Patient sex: F
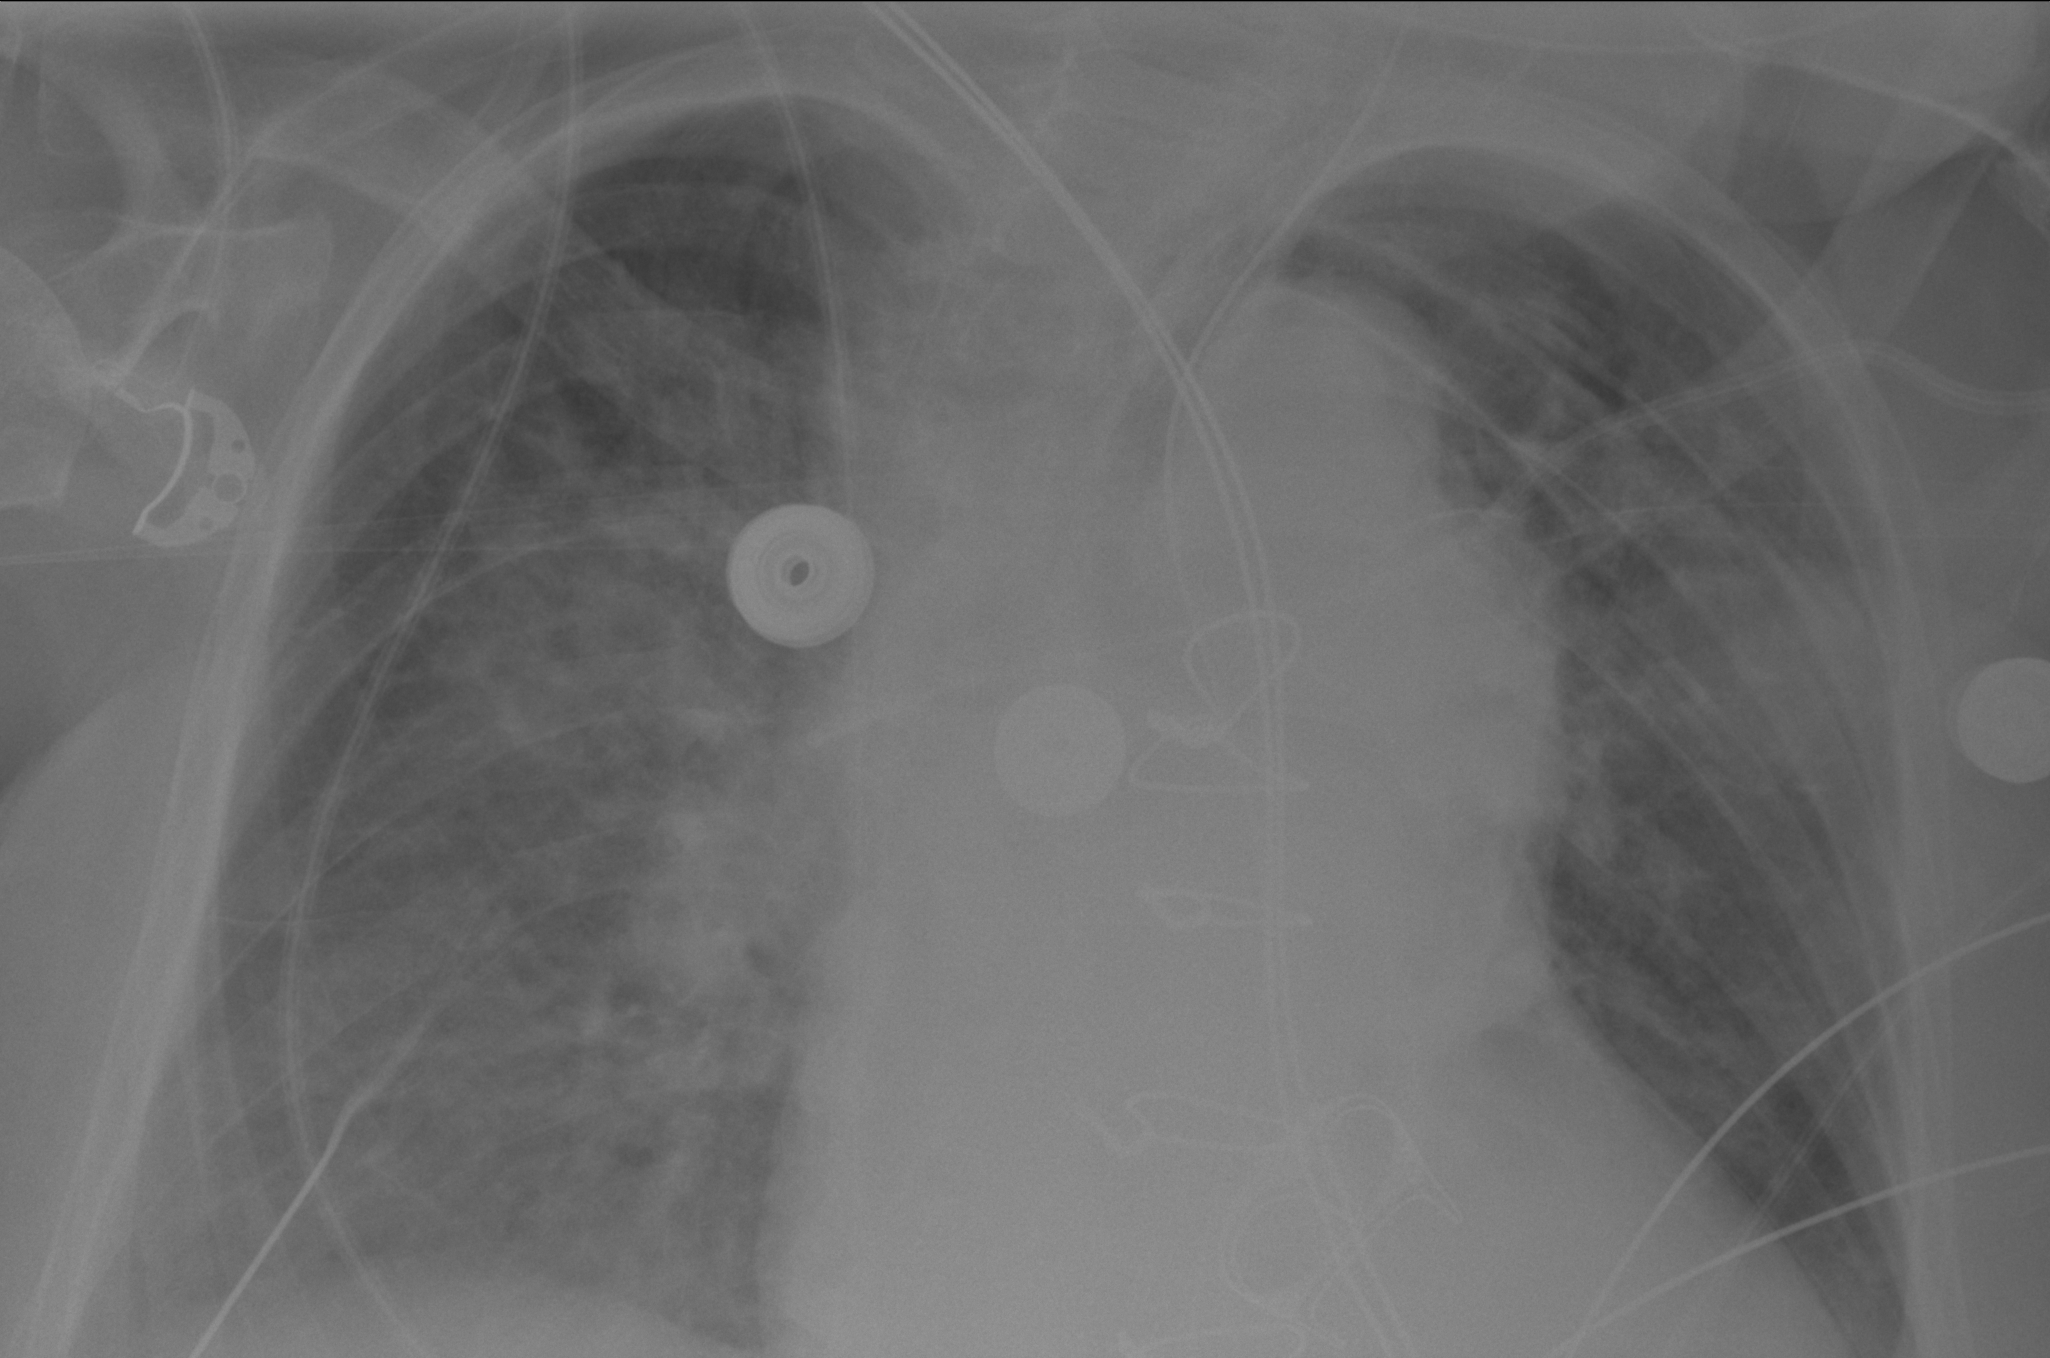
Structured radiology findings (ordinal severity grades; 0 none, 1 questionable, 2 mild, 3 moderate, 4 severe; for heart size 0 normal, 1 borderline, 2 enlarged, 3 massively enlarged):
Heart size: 1
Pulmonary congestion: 2
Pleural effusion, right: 1
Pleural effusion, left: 0
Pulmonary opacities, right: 2
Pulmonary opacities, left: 0
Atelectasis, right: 2
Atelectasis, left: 2